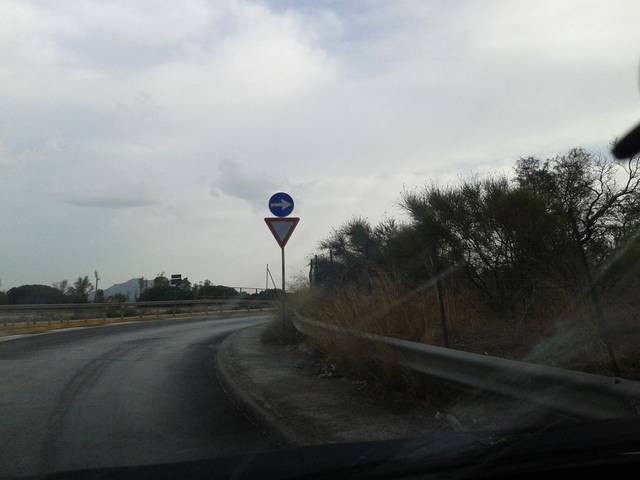
Region: Italy
Coordinates: 38.093, 13.338